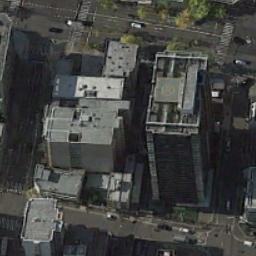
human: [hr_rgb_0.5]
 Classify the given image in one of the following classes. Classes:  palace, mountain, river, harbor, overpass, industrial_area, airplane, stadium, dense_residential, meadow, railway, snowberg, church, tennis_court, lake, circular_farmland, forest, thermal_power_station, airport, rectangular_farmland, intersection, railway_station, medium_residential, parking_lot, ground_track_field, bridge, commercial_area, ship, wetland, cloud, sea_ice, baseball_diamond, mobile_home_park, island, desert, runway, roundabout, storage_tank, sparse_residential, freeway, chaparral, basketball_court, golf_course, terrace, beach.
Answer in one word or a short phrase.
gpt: commercial_area